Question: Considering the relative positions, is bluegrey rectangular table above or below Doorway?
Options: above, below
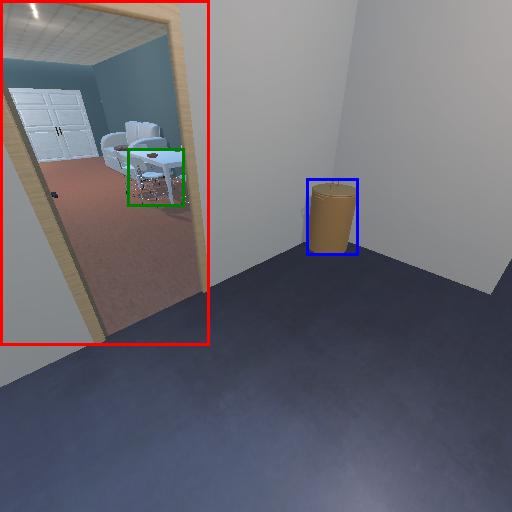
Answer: above